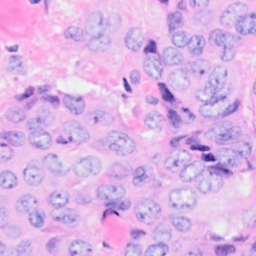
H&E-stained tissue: Breast